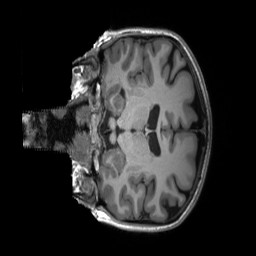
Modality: T1w
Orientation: coronal
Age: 25
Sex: female
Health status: healthy
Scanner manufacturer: siemens
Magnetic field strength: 3 T
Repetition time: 2.3 s
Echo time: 0.00229 s